Field crop: tomato
Growth stage: 1
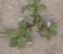
Species: portulaca